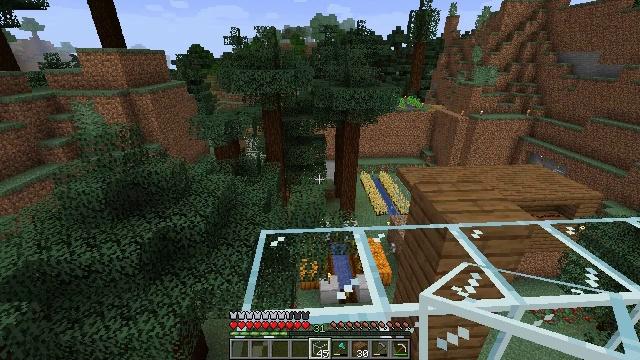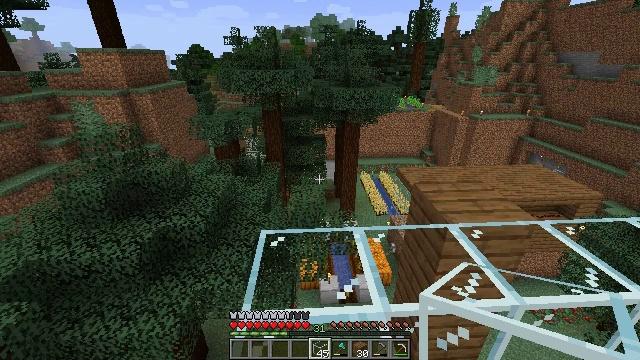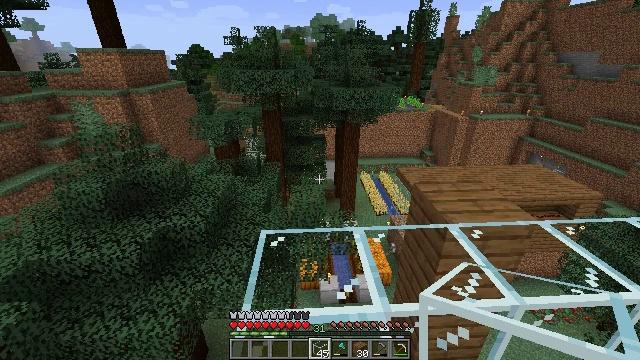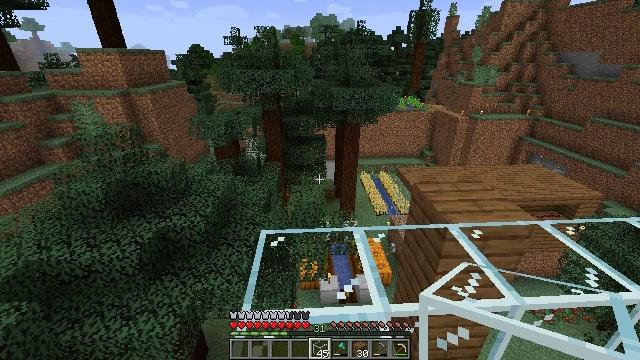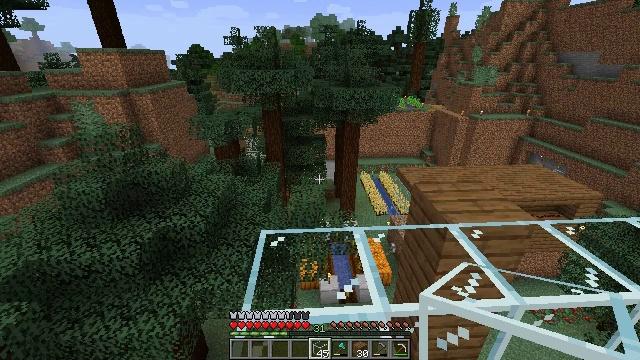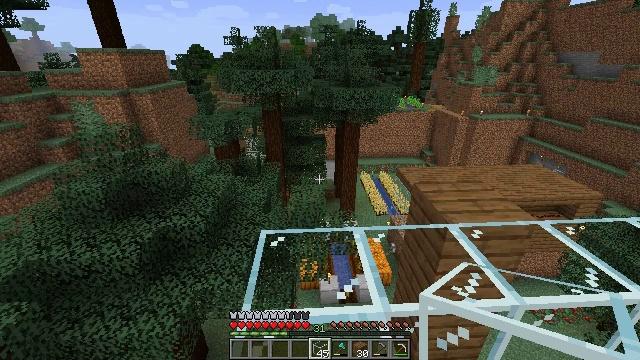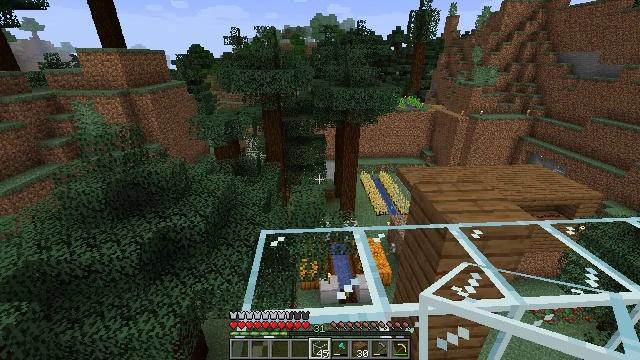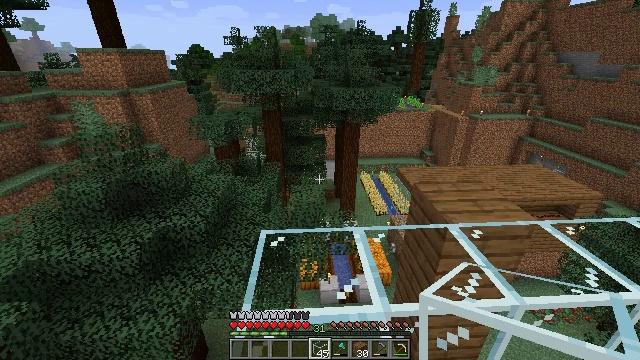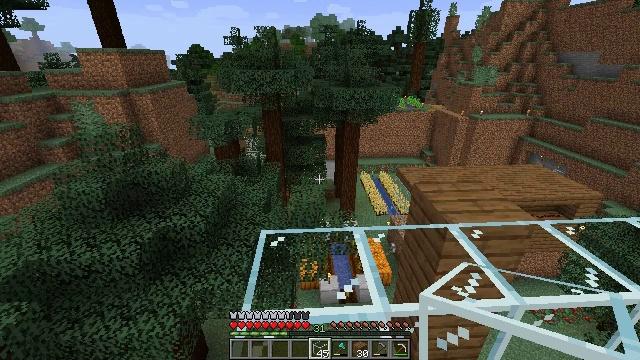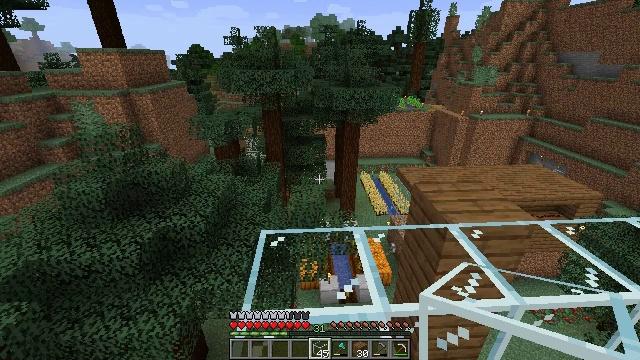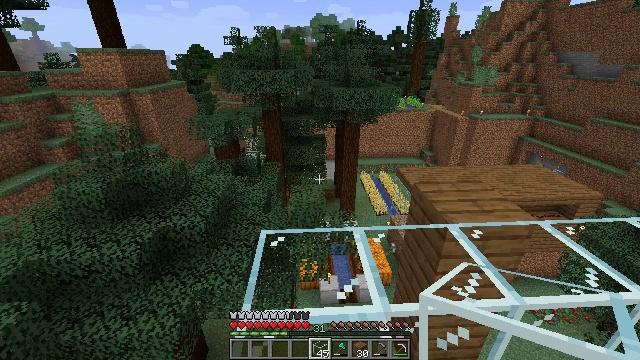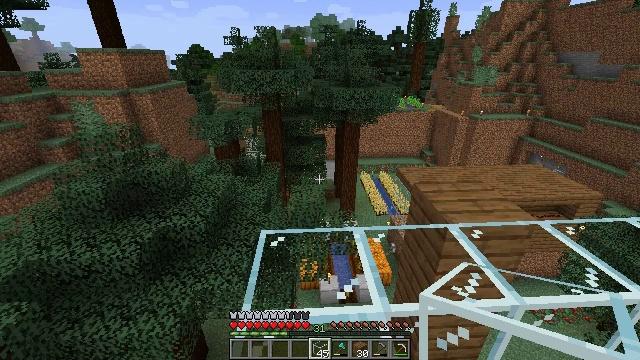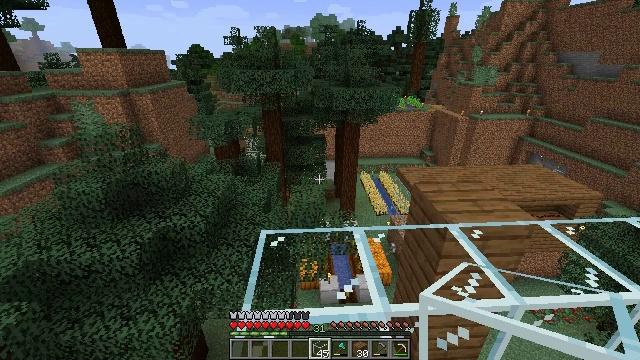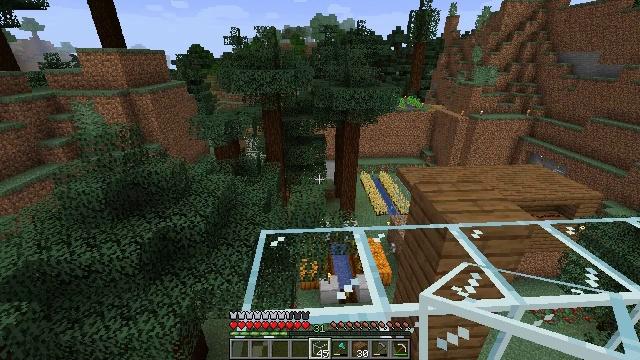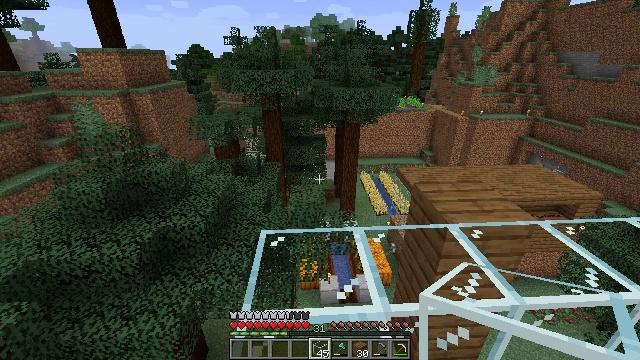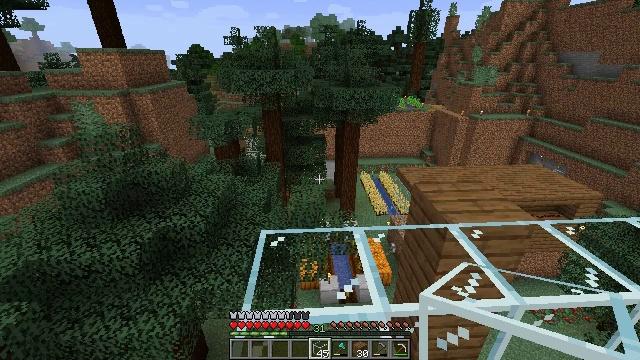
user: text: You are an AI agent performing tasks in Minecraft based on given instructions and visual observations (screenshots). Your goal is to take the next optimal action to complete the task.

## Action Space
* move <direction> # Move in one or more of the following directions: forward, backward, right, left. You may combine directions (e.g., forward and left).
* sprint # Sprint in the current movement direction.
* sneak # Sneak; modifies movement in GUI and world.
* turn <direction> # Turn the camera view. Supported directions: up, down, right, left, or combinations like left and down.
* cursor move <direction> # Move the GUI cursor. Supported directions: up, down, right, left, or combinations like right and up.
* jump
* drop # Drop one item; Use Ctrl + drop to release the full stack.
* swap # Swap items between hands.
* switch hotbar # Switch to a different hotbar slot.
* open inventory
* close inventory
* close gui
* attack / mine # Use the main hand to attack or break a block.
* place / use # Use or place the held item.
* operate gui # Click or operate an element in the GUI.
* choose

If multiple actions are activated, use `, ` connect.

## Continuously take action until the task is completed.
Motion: motion action
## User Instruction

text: Attack the spruce planks to recycle them.
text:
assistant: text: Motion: no_op
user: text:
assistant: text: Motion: no_op
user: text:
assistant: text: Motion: no_op
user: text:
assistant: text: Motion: no_op
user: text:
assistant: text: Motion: no_op
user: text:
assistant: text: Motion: no_op
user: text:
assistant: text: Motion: no_op
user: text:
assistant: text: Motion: no_op
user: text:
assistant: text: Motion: no_op
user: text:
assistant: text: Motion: no_op
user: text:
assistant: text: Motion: no_op
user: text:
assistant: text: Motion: no_op
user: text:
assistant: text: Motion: no_op
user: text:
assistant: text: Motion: no_op
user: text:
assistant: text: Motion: no_op
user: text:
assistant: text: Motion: no_op
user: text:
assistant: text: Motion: no_op
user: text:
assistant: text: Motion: no_op
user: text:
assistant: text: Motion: no_op
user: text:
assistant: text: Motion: no_op
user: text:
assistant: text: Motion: no_op
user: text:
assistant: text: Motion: no_op
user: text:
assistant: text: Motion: no_op
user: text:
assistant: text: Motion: no_op
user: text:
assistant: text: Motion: no_op
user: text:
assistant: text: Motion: no_op
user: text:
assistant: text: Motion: no_op
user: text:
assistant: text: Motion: no_op
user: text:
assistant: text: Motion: no_op
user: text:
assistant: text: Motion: no_op